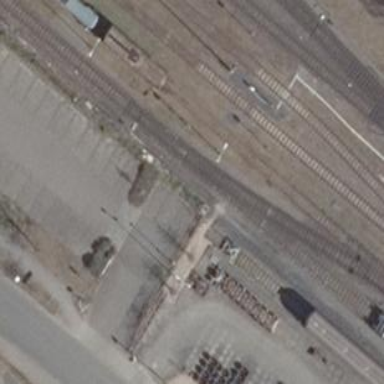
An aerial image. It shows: Railway switch.